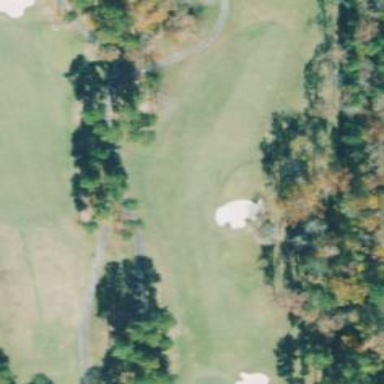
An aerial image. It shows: Golf fairway surrounded by grass.